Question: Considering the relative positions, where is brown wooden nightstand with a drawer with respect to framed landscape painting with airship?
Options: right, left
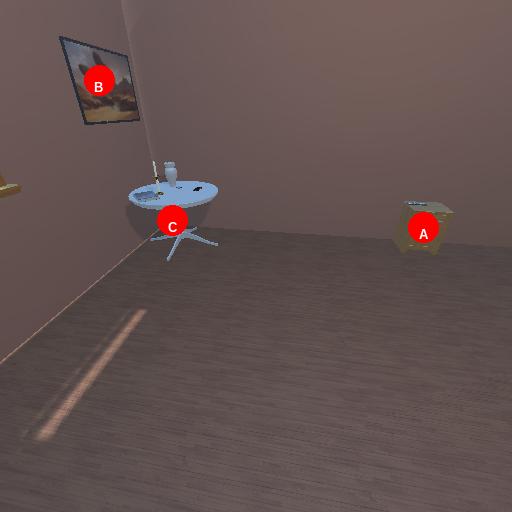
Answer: right